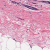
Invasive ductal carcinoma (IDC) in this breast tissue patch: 0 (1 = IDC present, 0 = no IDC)